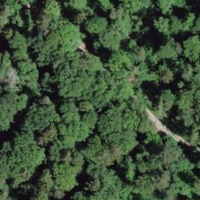
EUNIS habitat code: 41
Species observed at this site:
Sanicula europaea